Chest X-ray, AP view. Patient: 45 years old, sex M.
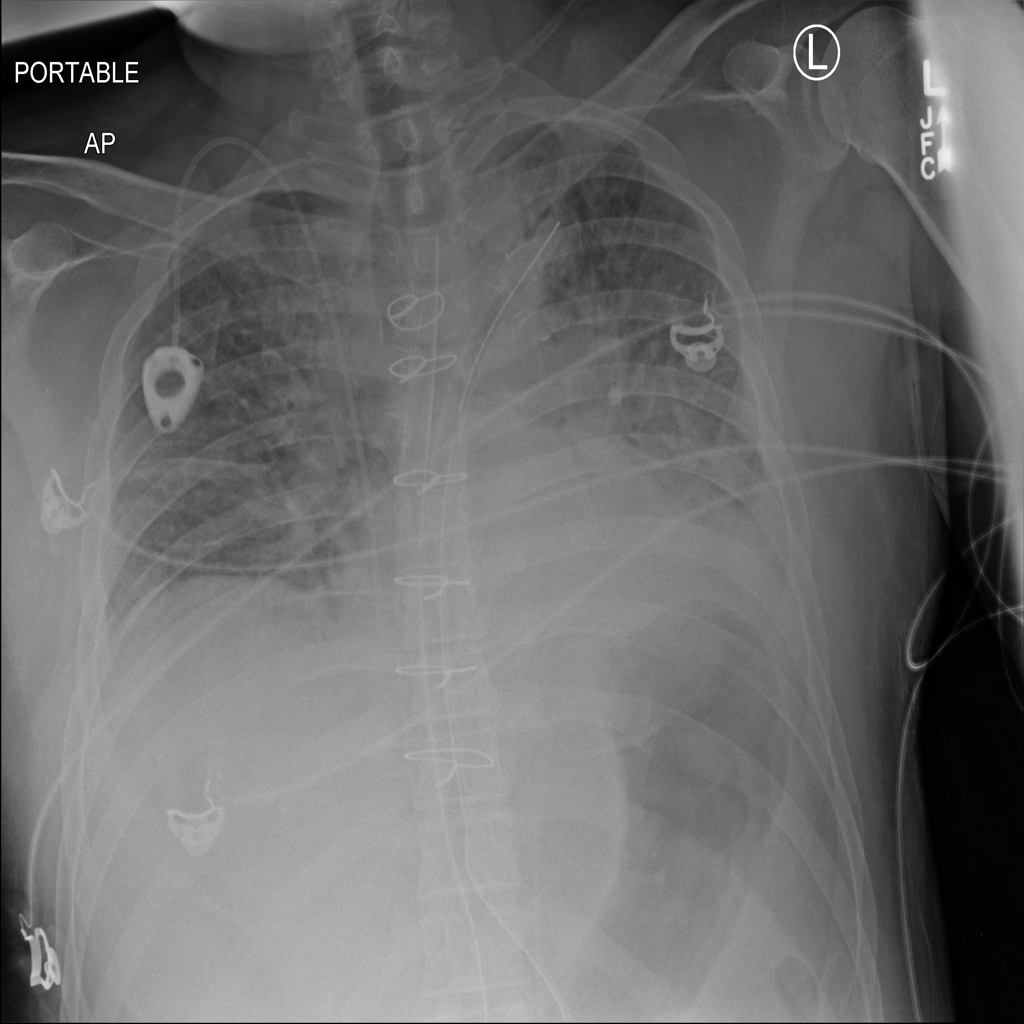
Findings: Infiltration